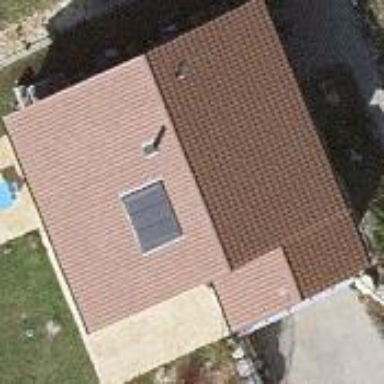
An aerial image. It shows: Simple house.